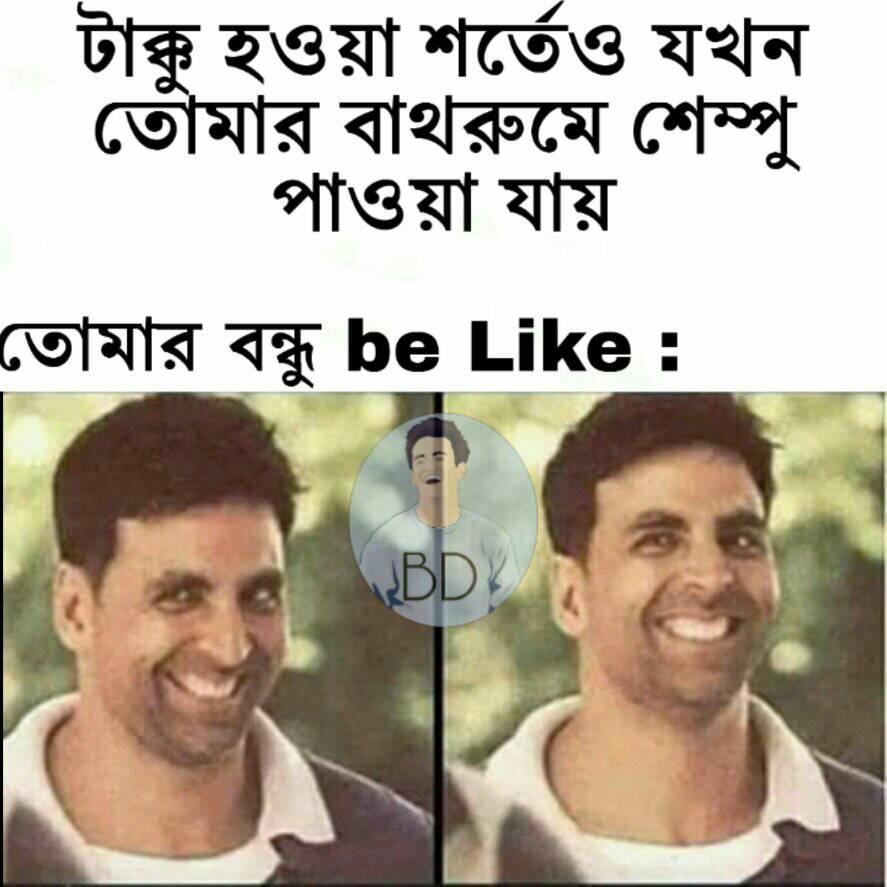
Caption: টাক্কু হওয়া শর্তেও যখন তোমার বাথরুমে শেম্পু পাওয়া যায়    তোমার বন্ধু  be Like :
Label: non-hate